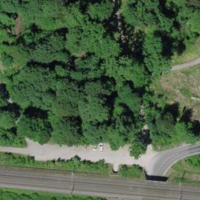
EUNIS habitat code: 53
Species observed at this site:
Rhamnus cathartica
Prunus spinosa
Cornus sanguinea
Euonymus europaeus
Geranium robertianum